Question: So am using <URL> but the links are not correct , they are relative to my site...
on which i decided to use the base tag instead
....here is what i have
'''
<?php
include('simple_html_dom.php');
$url = "http://bm.erciyes.edu.tr/";
$file = file_get_html($url);
echo "<base href='$url'>";
foreach($file->find('div.onemliduyurular') as $var){
echo $var->innertext;
}
$url = "http://bm.erciyes.edu.tr/";
?>
<h1>Return to my Site</h1>
<?php
// I want this link here become relative to my site again
echo "<a href='hello.php'>Go This Way</a>";
'''
so added this line above the foreach
'''
echo "<base href='$url'>";
'''
is there a way in which i can reset the base tag? or any other alternative ;)
inner text contains this
'''
// get dom node's inner html
function innertext()
{
if (isset($this->_[HDOM_INFO_INNER])) return $this->_[HDOM_INFO_INNER];
if (isset($this->_[HDOM_INFO_TEXT])) return $this->dom->restore_noise($this->_[HDOM_INFO_TEXT]);
$ret = '';
foreach ($this->nodes as $n)
$ret .= $n->outertext();
return $ret;
}
'''
and this is the announcement am pulling
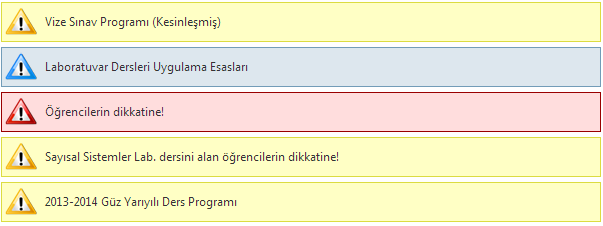
Answer: ...
What if you prepend your url with the relative one that comes from the pulled site....
As in
'''
<?php
foreach($html->find('div.onemliduyurular') as $d) {
foreach($d->find('a[href]') as $goAway){
$goAway->href =$url.$goAway->href;
}
echo $d->innertext;
}
$html->clear();
unset($html);
'''